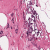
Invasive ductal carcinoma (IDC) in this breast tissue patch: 0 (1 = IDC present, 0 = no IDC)